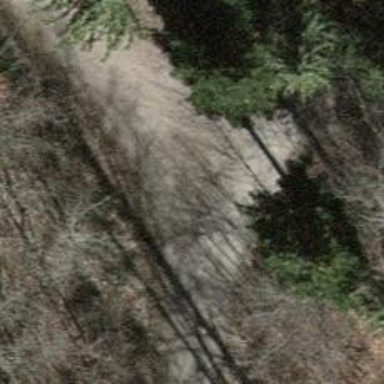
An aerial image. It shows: Gravel track with grade 2 tracktype.